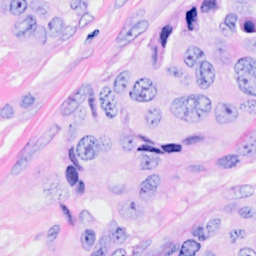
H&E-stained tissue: Breast